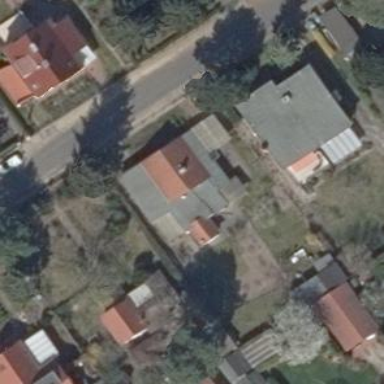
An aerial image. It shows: Detached building with gabled roof.